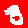
Digit: 3